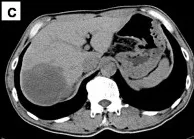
A 56-year-old man with abdominal discomfort. (C) Non-enhancement CT showed a heterogeneous hypodense mass with areas of cystic changes in the right lobe.
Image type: radiology (ct)